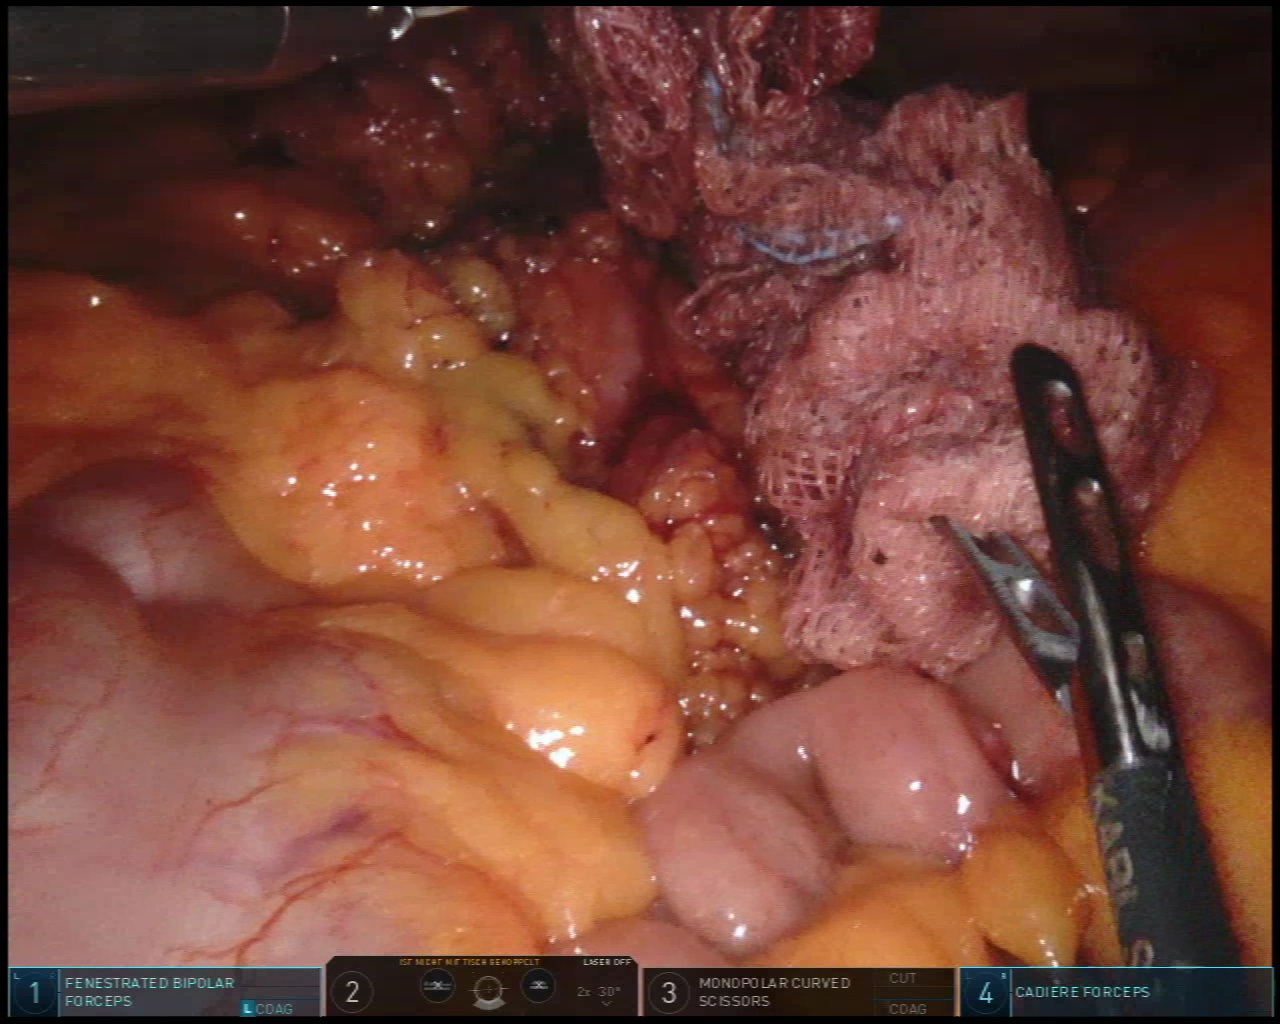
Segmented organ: colon
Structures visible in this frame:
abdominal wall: no
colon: yes
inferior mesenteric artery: no
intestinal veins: no
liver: no
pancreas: no
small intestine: yes
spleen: no
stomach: no
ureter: no
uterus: no
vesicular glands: no